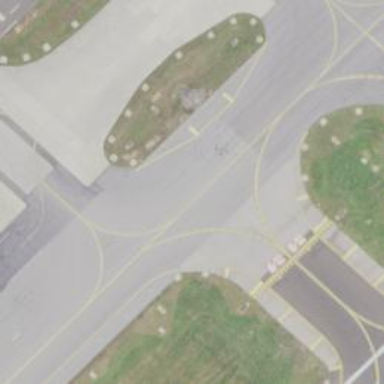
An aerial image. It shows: Image of taxiway at airport.